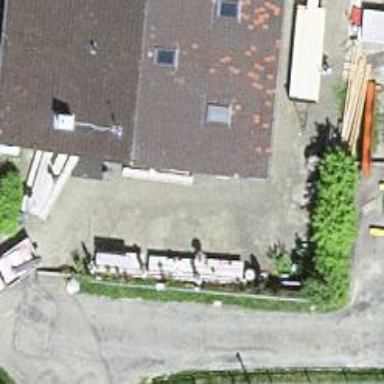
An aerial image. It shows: Restaurant.